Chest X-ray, AP view. Patient: 38 years old, sex M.
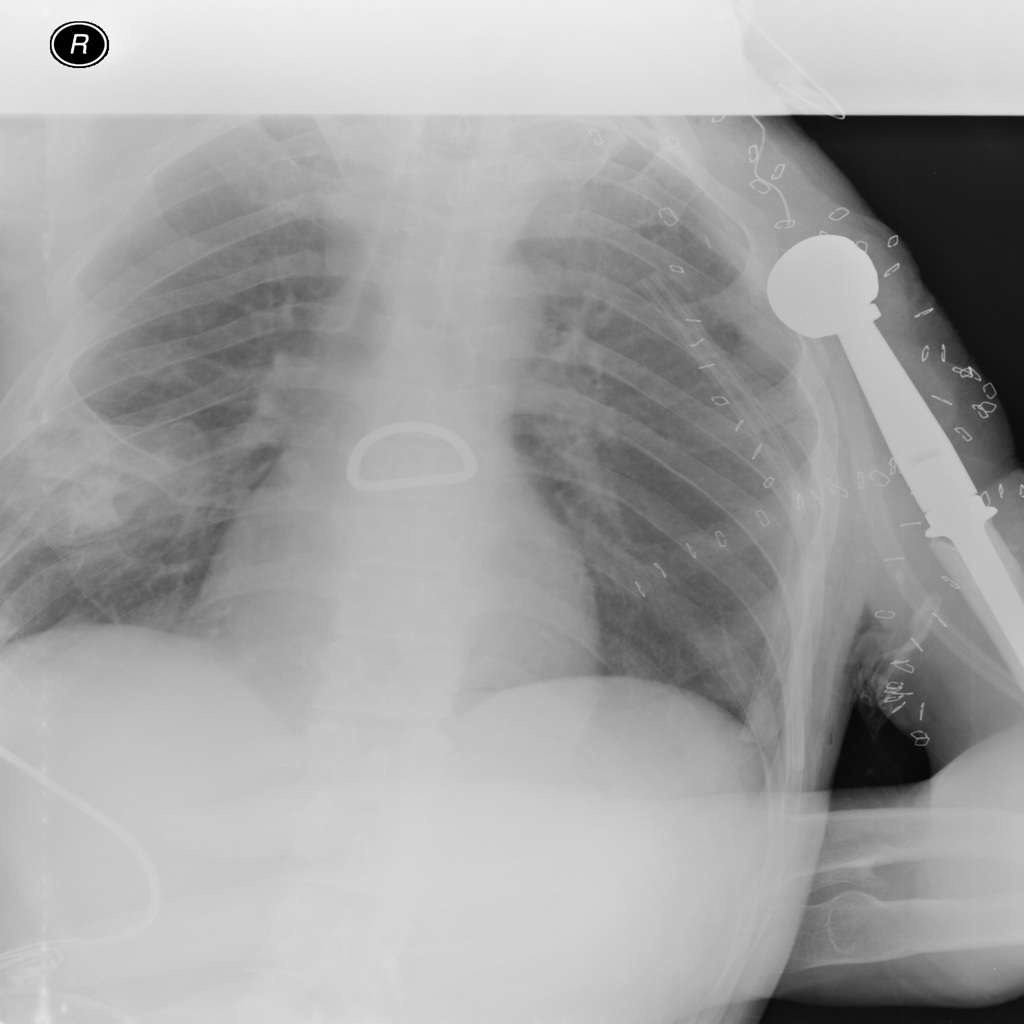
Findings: Edema, Mass